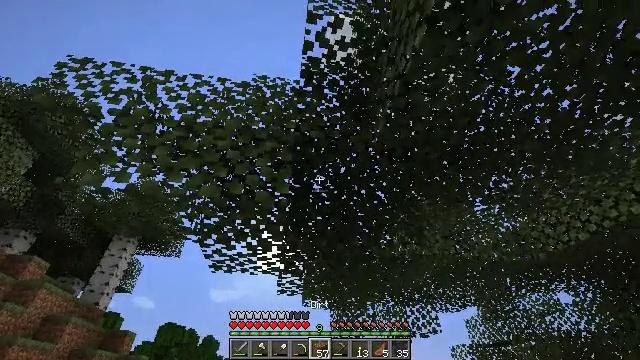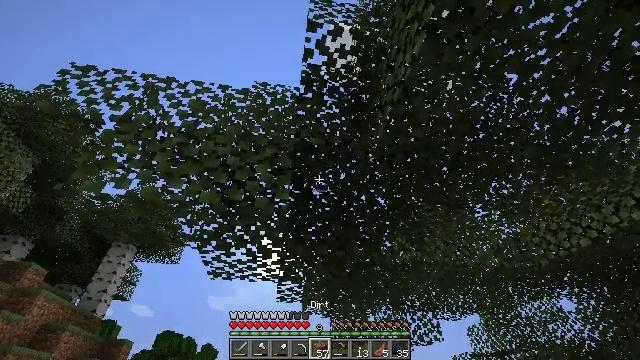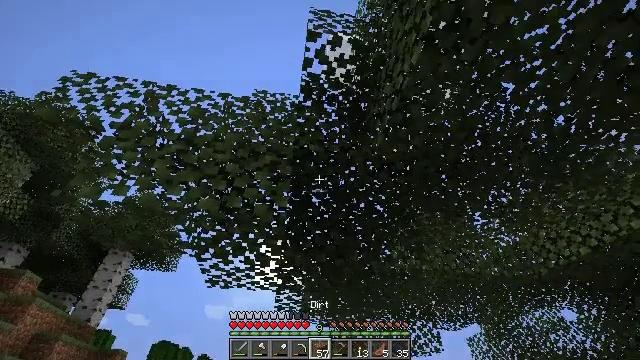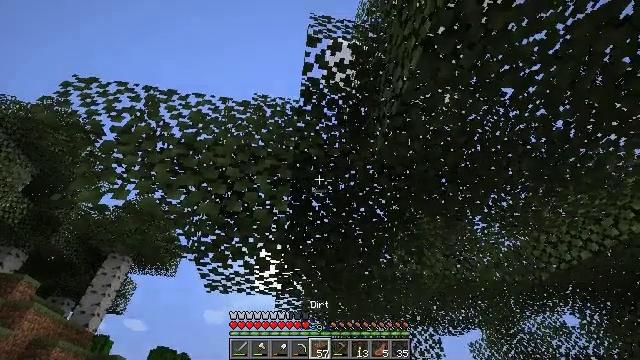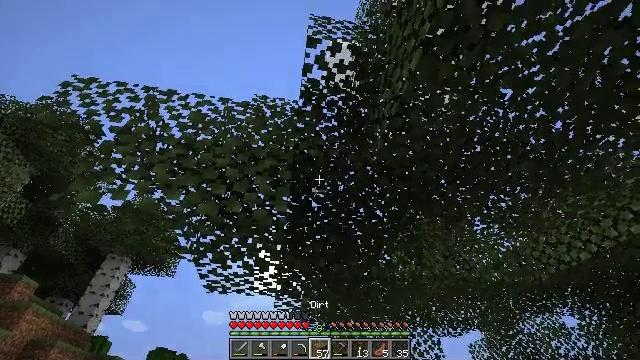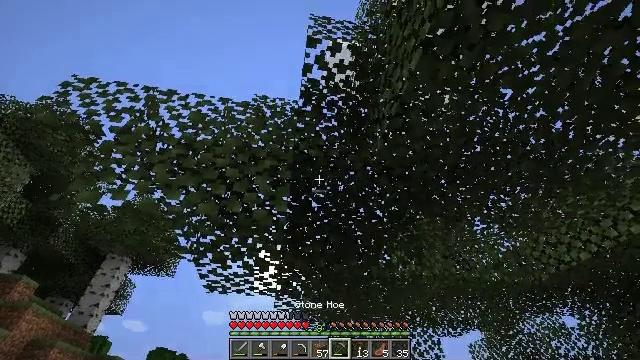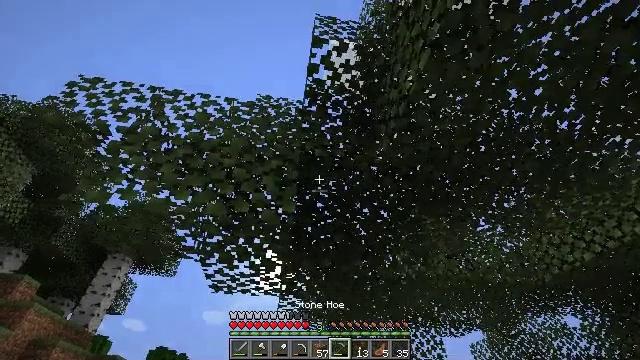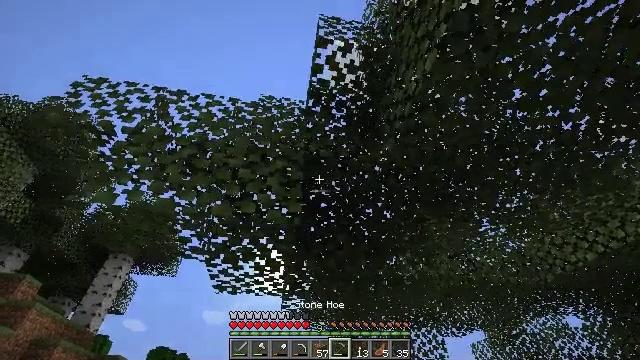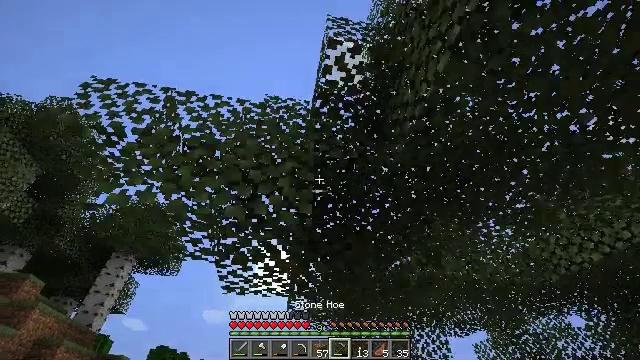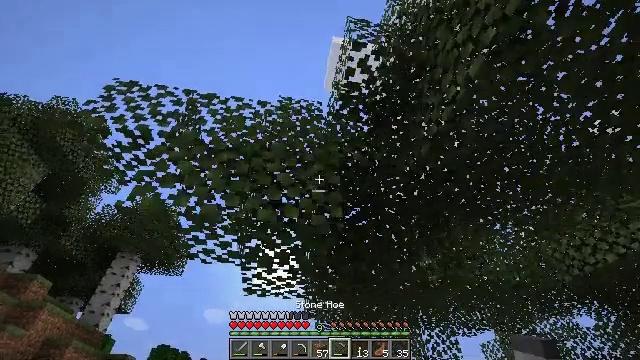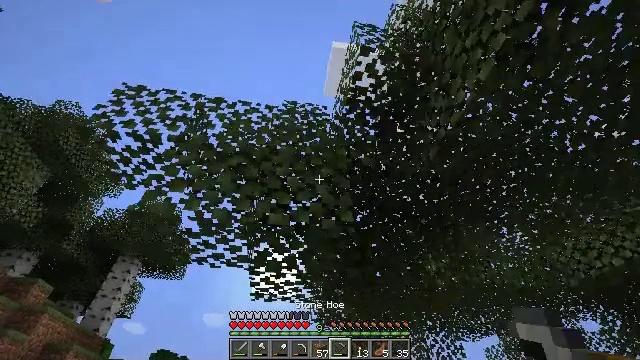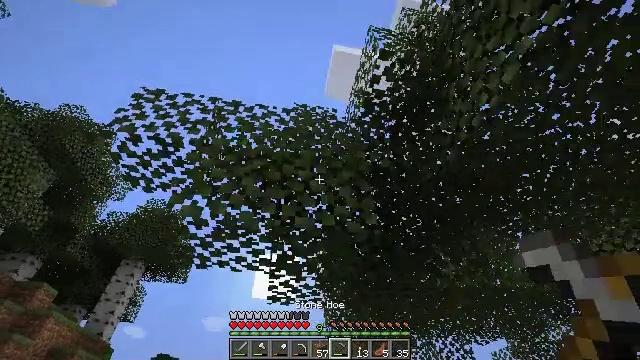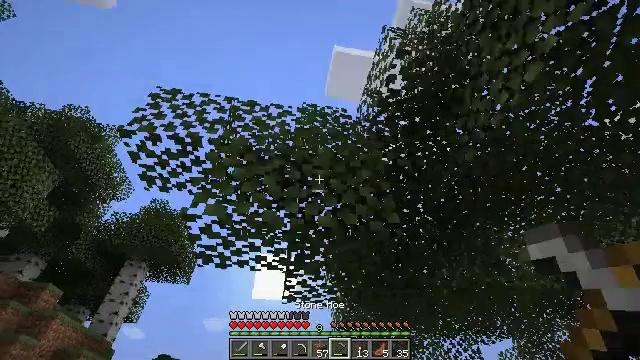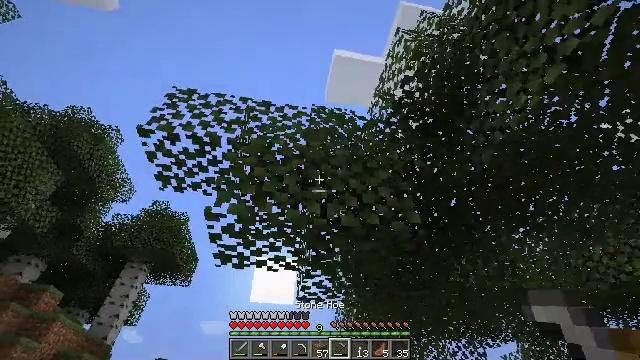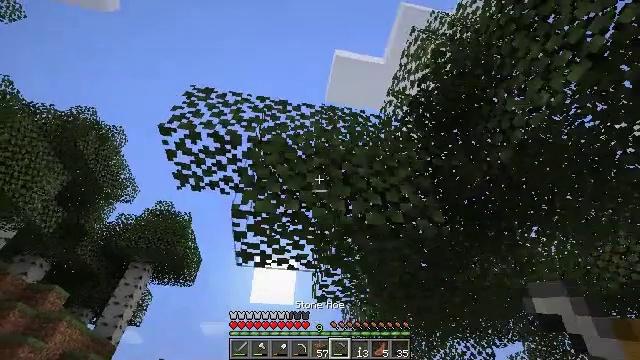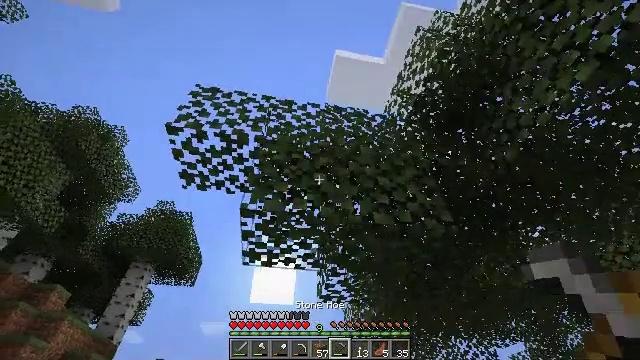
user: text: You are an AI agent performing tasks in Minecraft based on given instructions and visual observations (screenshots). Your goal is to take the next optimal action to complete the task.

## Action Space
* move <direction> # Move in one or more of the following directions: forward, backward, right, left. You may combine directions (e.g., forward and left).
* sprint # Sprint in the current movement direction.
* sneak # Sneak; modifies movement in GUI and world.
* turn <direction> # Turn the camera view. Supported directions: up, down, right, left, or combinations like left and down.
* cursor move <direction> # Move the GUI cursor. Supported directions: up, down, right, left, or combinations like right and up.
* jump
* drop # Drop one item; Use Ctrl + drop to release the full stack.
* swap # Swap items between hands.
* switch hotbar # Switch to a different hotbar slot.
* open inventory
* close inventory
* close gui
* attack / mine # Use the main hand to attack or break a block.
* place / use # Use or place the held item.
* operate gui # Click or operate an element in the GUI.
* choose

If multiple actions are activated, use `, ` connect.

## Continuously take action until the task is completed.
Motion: motion action
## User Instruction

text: Break the birch leaves block.
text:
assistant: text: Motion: turn up
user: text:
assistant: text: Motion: turn up
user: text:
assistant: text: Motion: no_op
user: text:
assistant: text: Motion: no_op
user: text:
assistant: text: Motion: no_op
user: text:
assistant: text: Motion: move left
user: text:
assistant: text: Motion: move left
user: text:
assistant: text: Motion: move left
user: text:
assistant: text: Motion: move left
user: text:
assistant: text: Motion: move left
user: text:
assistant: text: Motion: move left
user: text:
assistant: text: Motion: move left
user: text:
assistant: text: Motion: move left
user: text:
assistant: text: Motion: no_op
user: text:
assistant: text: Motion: attack / mine
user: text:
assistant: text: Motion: attack / mine
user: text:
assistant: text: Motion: move forward and move left, attack / mine
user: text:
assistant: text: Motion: move forward and move left, attack / mine
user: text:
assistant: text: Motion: move forward, attack / mine
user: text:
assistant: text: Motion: move forward, attack / mine
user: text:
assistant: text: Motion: move forward, turn right and up, attack / mine
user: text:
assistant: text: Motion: move forward, turn right and up, attack / mine
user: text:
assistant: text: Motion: turn right and up, attack / mine
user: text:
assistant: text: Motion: turn right and up, attack / mine
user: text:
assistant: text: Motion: turn up, attack / mine
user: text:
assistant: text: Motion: move left, turn right and up, attack / mine
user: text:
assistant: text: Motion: move left, turn right and up, attack / mine
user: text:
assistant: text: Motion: move left, turn right and up, attack / mine
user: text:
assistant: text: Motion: move left, turn right and up, attack / mine
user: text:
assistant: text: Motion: turn right, attack / mine